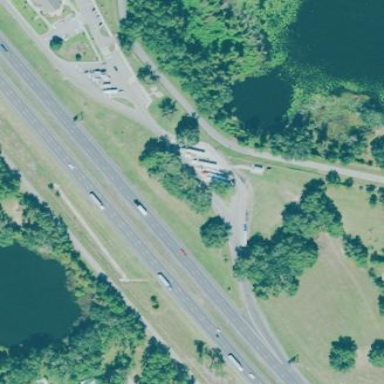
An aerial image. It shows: Rest area along the road.